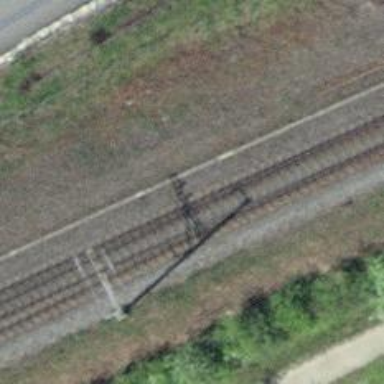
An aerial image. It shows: Railway switch.